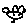
Label: bird